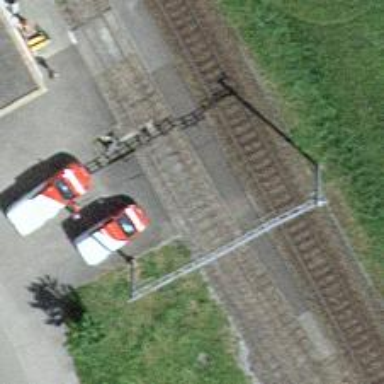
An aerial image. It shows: Railway siding with one electrified track and contact line.